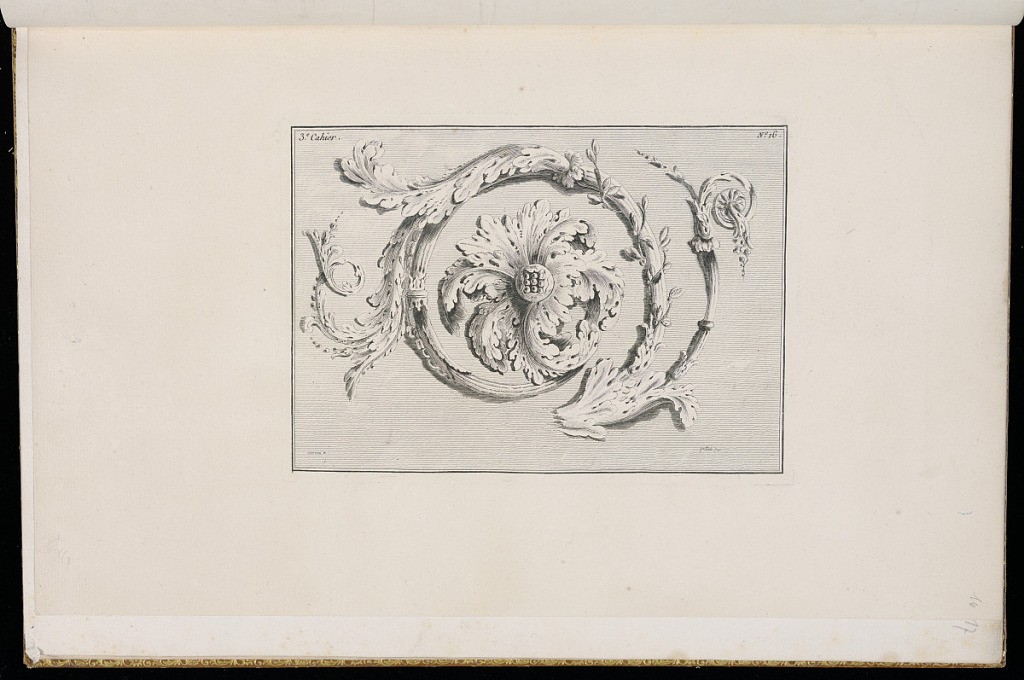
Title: Scrolling Foliate Ornament Design
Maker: Jacques Juillet, French, 1739- after 1784
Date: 1777
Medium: Etching on laid paper
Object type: Print
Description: A scrolling foliate ornament design featuring floral, fleurons, and scrolling leaf (rinceaux) motifs. The plate is numbered and signed.